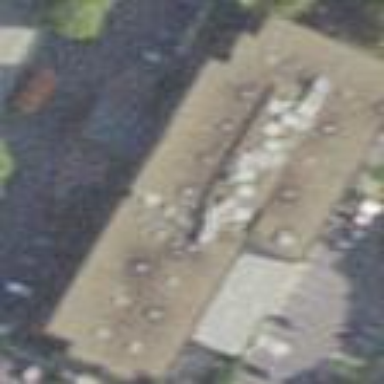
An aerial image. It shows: Hotel building.